Question: '''
$content = "<div id='content'> <div style='display:block;border:1px solid red'>Display </div>
<div style='display:none;border:1px solid black'>No-Display </div></div>";
$html2pdf = new HTML2PDF('P','A4','fr');
$html2pdf->WriteHTML($content);
$html2pdf->Output('example.pdf');
$return = true;
'''
This leads to the following:

Obviously, I want the 'display:none' section not to be displayed. What can I do?
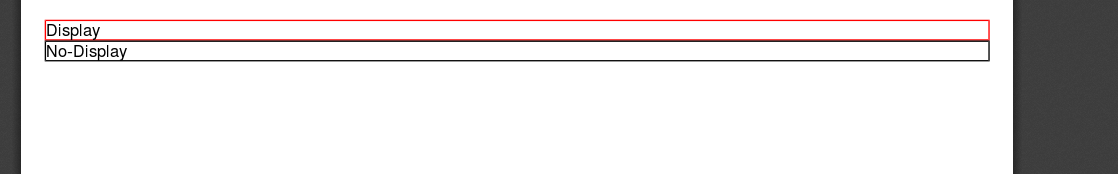
Answer: According to this document (<URL> css display support is only partial.
A workaround would probably be to have some kind of conditional check to figure out what is actually needed and then construct your dynamic html accordingly, i guess. This way there would be no need to set anything to "display:none".